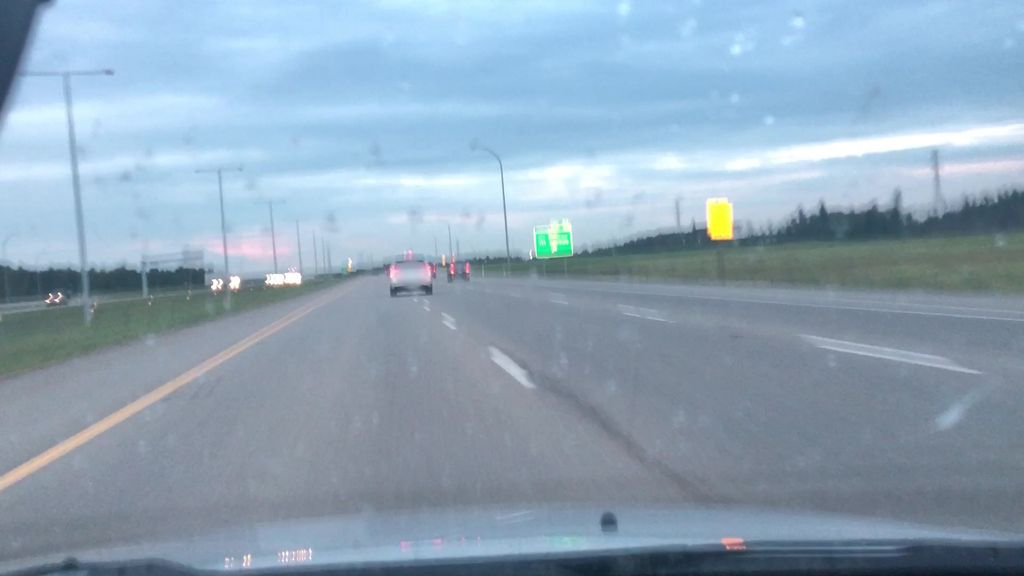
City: edmonton